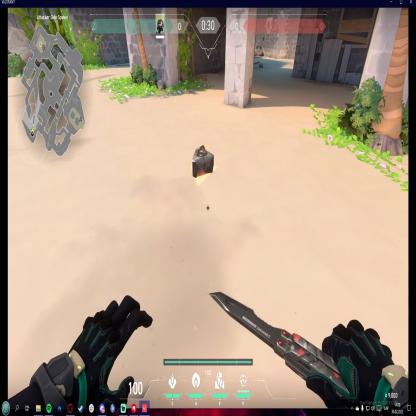
Label: dropped spike